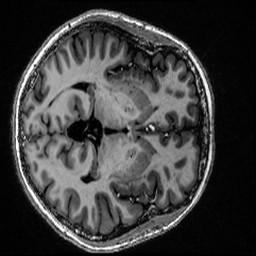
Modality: MP2RAGE
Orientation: axial
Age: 50
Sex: female
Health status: healthy